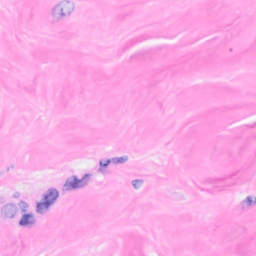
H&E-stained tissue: Breast